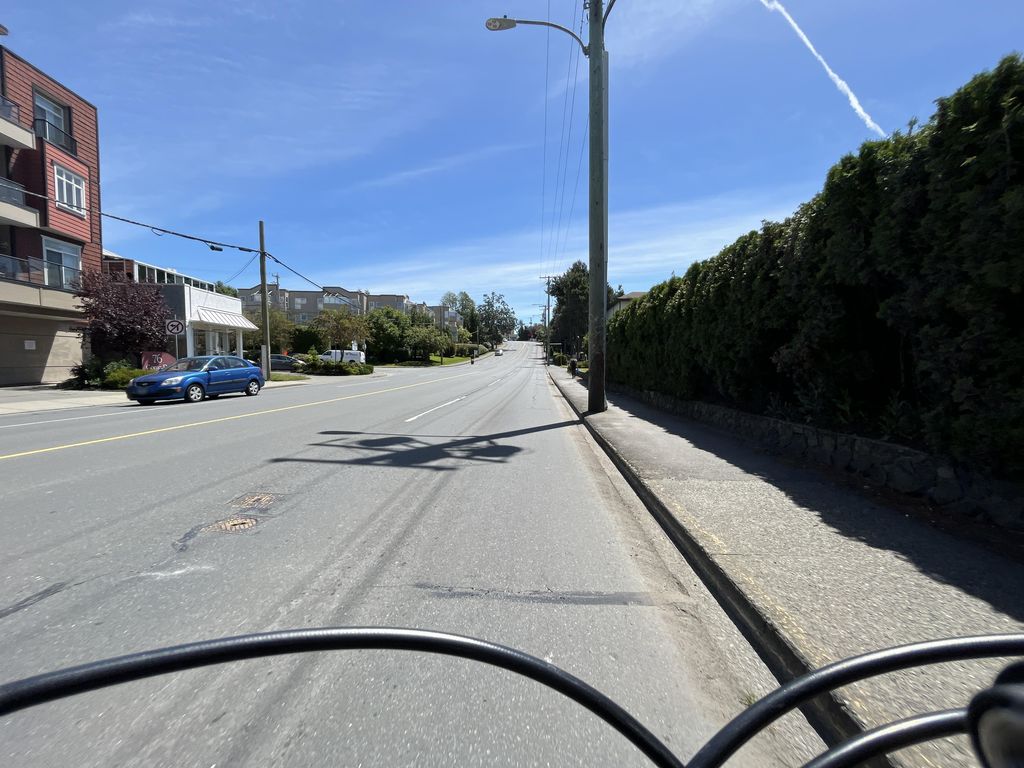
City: victoria